Aerial crown-view tile of a tropical tree (Barro Colorado Island, Panama), acquired 20250512:
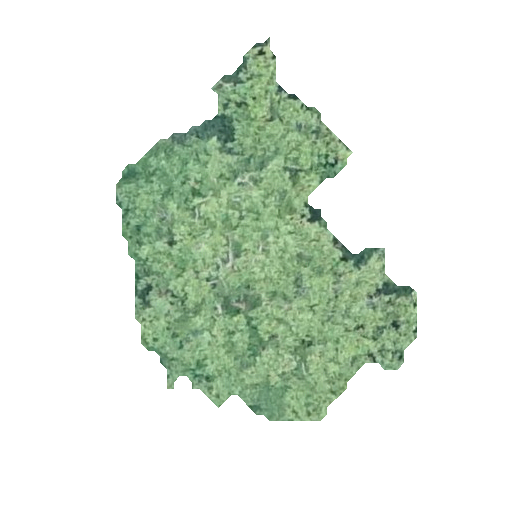
Species: Hieronyma alchorneoides
GBIF accepted scientific name: Hieronyma alchorneoides
Crown area: 97.508 m²